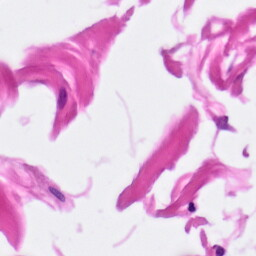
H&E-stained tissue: Pancreatic